Question: I have to solve a following problem.
there are many files let's say 3 for example, with the following content
a1
a2
a3
a4
a5
a6
......
b1
b2
b3
b4
b5
b6
......
c1
c2
c3
c4
c5
c6
......
my program has to take filenames in parameter, read those files and print the following result
"a1 b1 c1"
"a2 b2 c2"
"a3 b3 c3"
"a4 b4 c4"
"a5 b5 c5"
"a6 b6 c6"
......
I've already wrote one version of the program, but it start by reading all the files, and that is very inneficient because those file can be 200Mb in size.
how to write a program to retrieve a line in each file and displays my matches before moving on to the following lines in the files. This certainly will avoid loading all the files and make good use of the garbage collector?
sorry i dont know how to insert images here, it always fails, but while profiling, memory usage looks like stairs from the top to the bottom

ok it's works 1
thanks for reply
Thanks to FUZxxi his answer really help me, but there was a problem when files did not have the same number of line, to solve this problem, I've re-write his program this way
'''
printLines :: [[String]] -> IO ()
printLines [] = return ()
printLines ss = do
ss' <- printFirstLine ss
if and $ map null ss' then putStrLn "finish" else printLines ss'
printFiles :: [FilePath] -> IO ()
printFiles paths = do
files <- mapM readFile paths
let fileLines = map lines files
printLines fileLines
sliceFirstRow :: [[String]] -> ([String],[[String]])
sliceFirstRow list = unzip $ map getFirst list
printFirstLine :: [[String]] -> IO ([[String]])
printFirstLine ss = do
let (fline,lline) = sliceFirstRow ss
mapM_ putStrLn fline
return lline
getFirst :: [String] -> (String, [String])
getFirst [] = ("",[])
getFirst (x:xs) = (x,xs)
'''
Thanks again
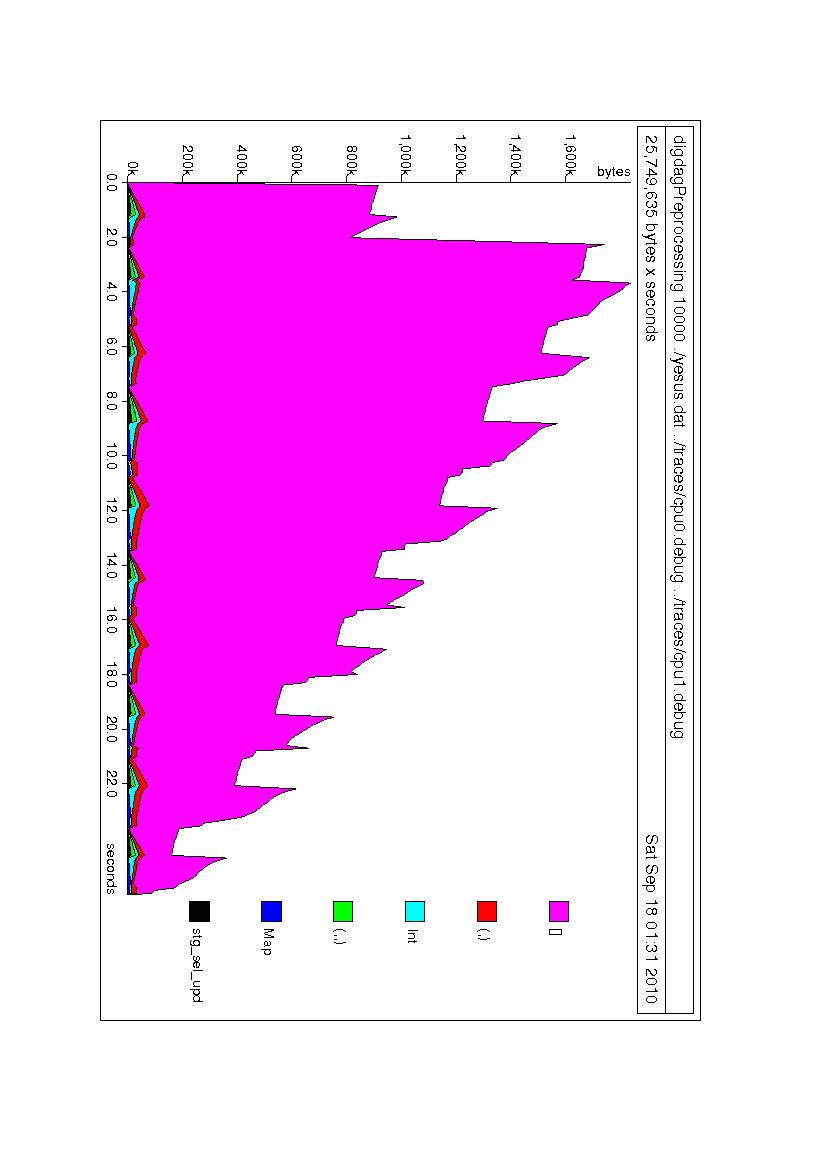
Answer: I would do something like this:
'''
printFiles :: [FilePath] -> IO ()
printFiles paths= do
files <- mapM readFile paths
let fileLines = map lines files
printLines fileLines
where
sliceFirstRow :: [[String]] -> ([String],[[String]])
sliceFirstRow list = unzip $ map helper list where
helper (x:xs) = (x,xs)
helper [] = "" -- Your behaviour here
printFirstLine :: [[String]] -> IO ([[String]])
printFirstLine ss = do
let (fline,lline) = sliceFirstRow ss
mapM_ putStrLn fline
return lline
printLines :: [[String]] -> IO ()
printLines [] = return ()
printLines ss = do
ss' <- printFirstLine ss
printLines ss'
'''
Although not tested, it should be good for memory.